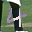
Label: 4